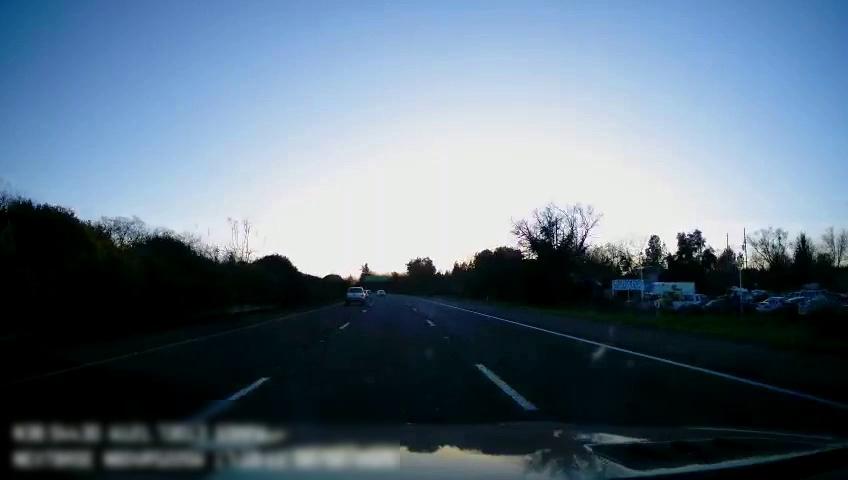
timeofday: Day
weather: Sunny
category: Drivable Space
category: Vehicles | Truck
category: Vehicles | SUV
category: Vehicles | SUV
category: Vehicles | Truck
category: Vehicles | Car
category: Lanes | Alternate Lane
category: Lanes | Current Lane
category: Lanes | Current Lane
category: Lanes | Alternate Lane
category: Traffic | Signs
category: Traffic | Signs